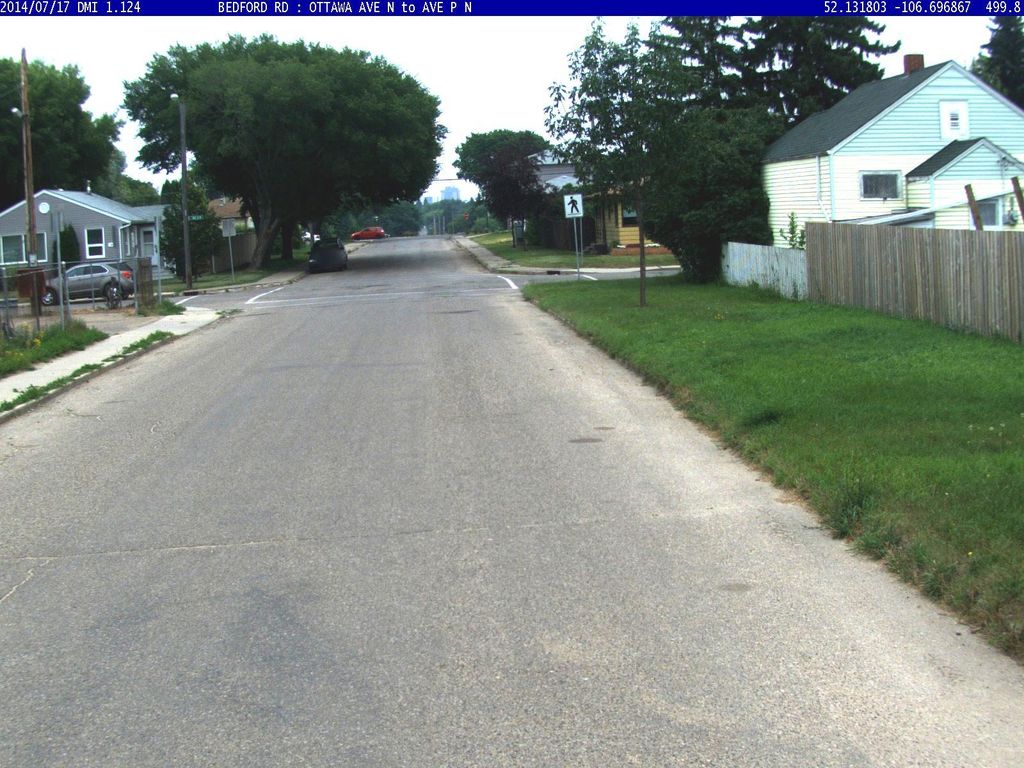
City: saskatoon